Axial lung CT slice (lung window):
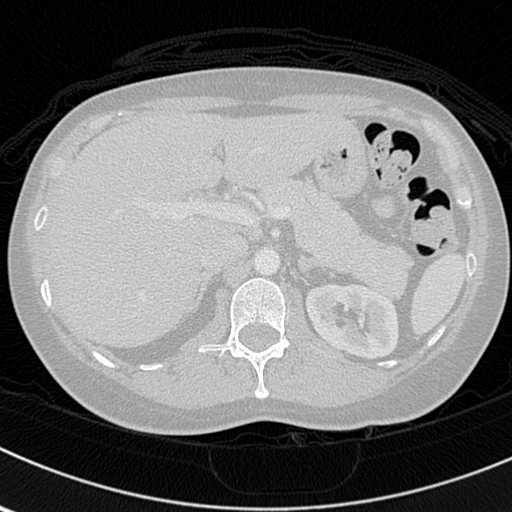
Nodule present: no